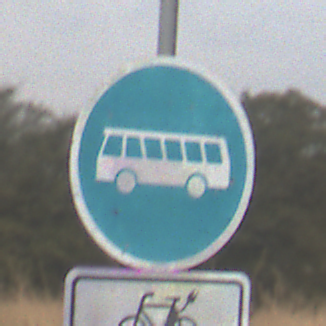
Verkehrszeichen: Busssonderstreifen
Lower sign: EinspurigeFahrzeugeFrei6
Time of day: MorningAfternoon
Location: Outdoor (Nature)
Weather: Overcast
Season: NotSpecified
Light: Natural